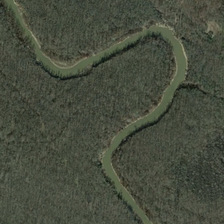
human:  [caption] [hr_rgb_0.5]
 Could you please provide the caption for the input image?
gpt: many green trees are in two sides of a curved river .

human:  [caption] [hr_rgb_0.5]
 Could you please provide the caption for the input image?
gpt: many green trees are in two sides of a curved river .

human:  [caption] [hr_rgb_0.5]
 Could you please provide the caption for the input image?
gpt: many green trees are in two sides of a curved river .

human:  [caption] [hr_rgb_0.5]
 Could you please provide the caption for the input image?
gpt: many green trees are in two sides of a curved river .

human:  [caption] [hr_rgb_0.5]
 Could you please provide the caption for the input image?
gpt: many green trees are in two sides of a curved river .